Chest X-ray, PA view. Patient: 30 years old, sex F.
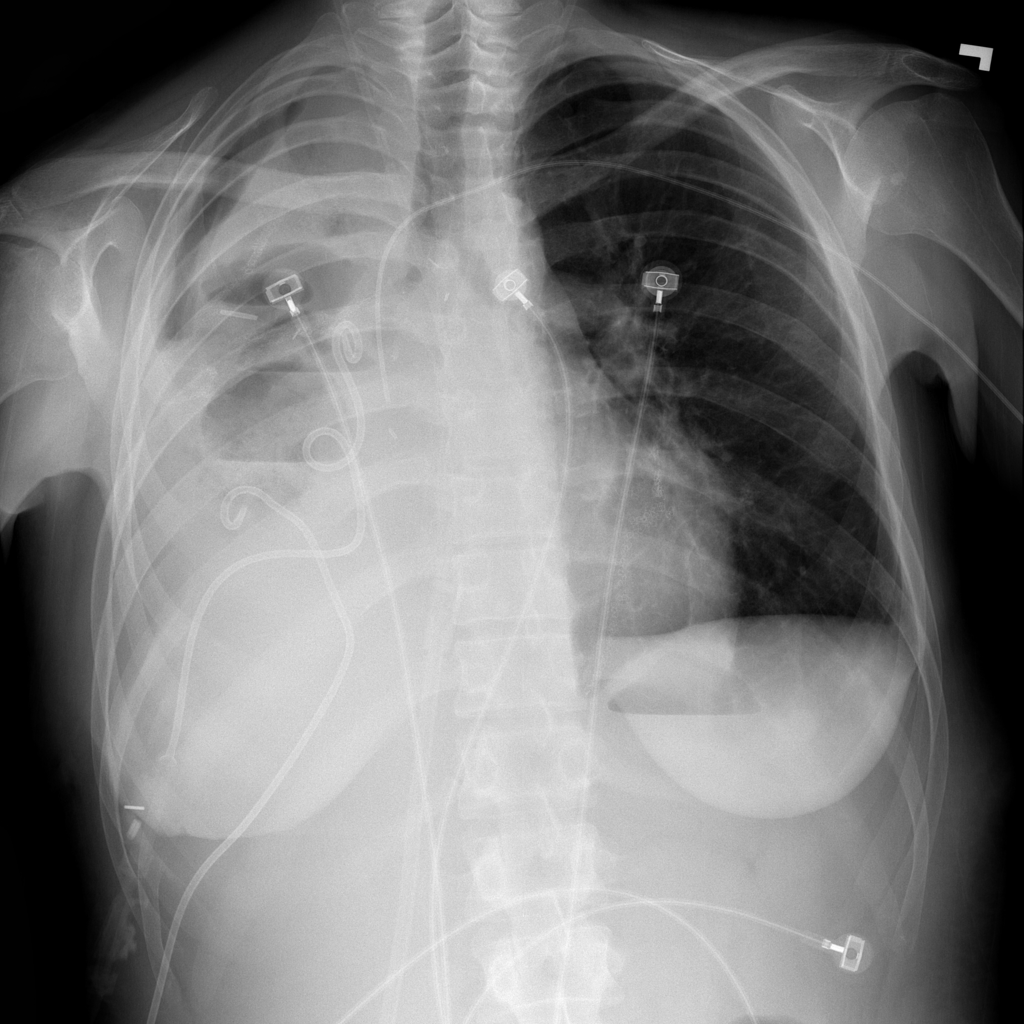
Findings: No Finding